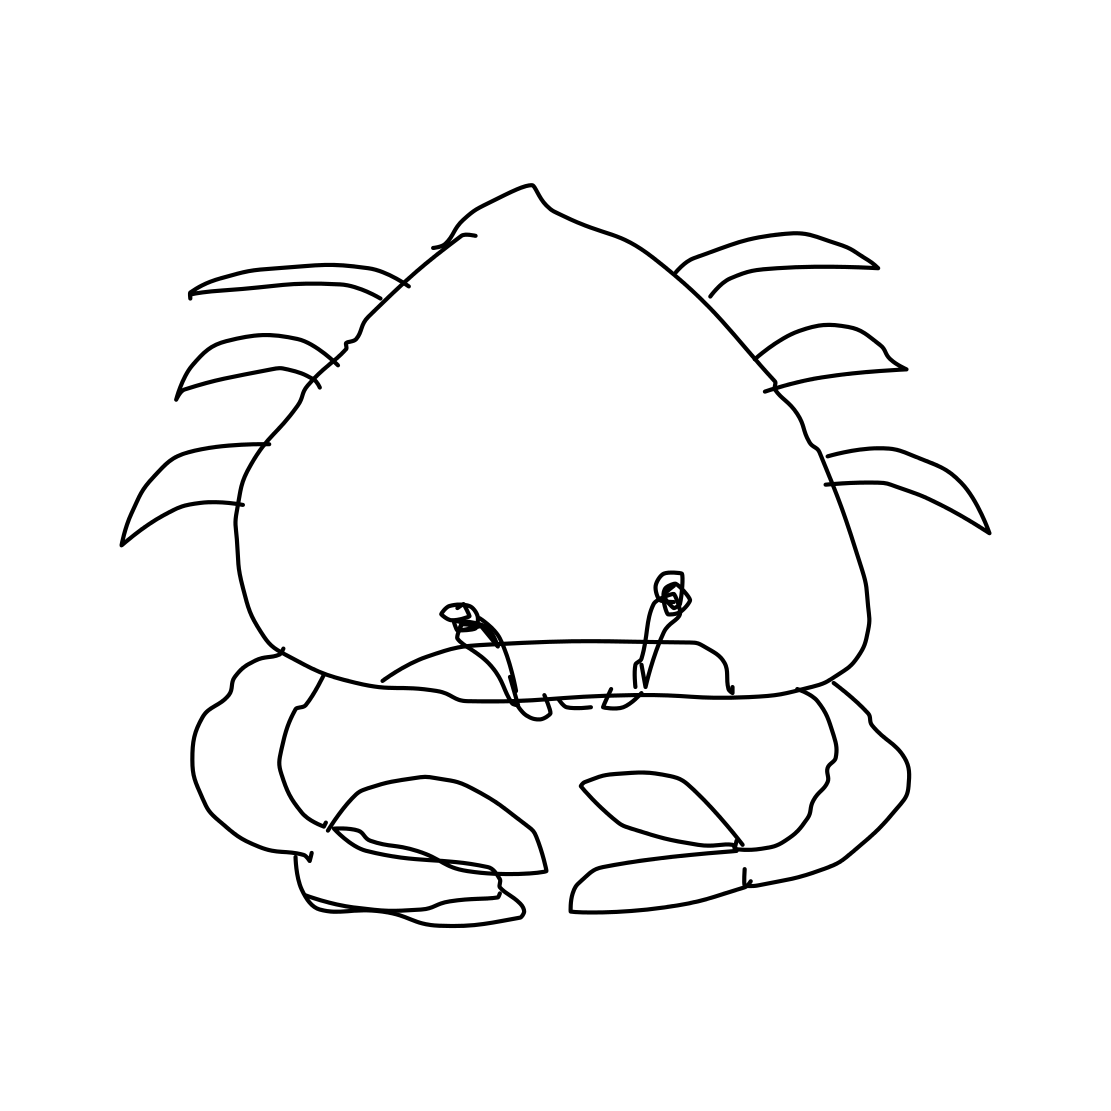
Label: crab